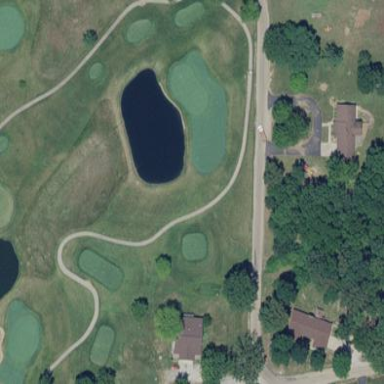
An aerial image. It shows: Grassy area designated as golf fairway.